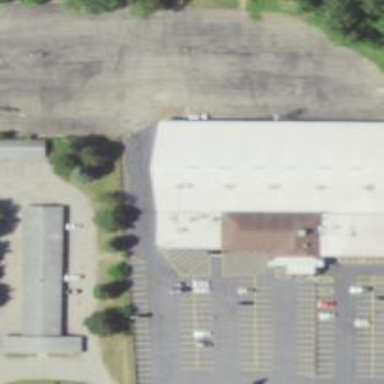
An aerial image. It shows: Leisure land featuring bowling alley.